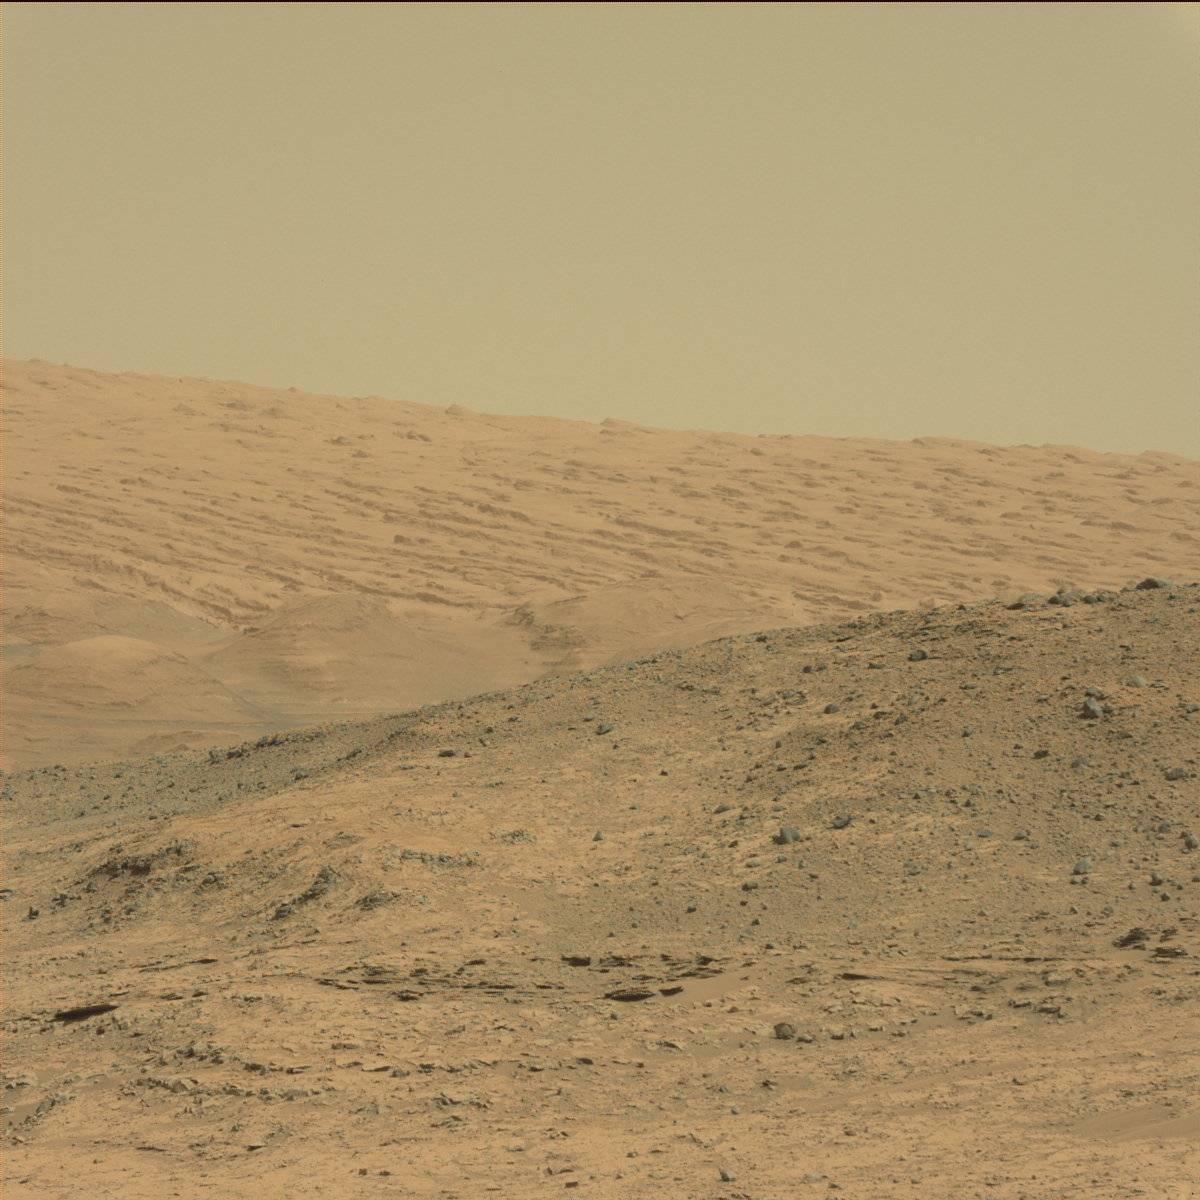
Terrain classes present: Bedrock, Ridge, Sand / Soil, Sky